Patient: sex M, age 55
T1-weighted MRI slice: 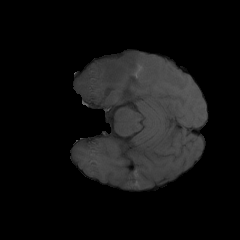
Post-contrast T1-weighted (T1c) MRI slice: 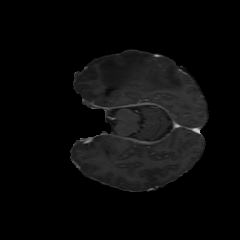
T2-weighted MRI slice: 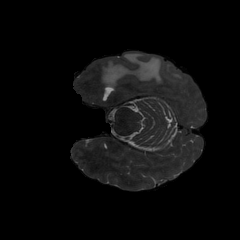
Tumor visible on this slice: yes
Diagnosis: Glioblastoma, IDH-wildtype
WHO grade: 4